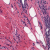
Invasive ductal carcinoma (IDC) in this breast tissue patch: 0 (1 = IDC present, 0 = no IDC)